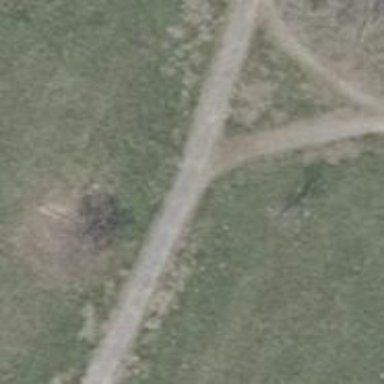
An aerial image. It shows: Ground path.